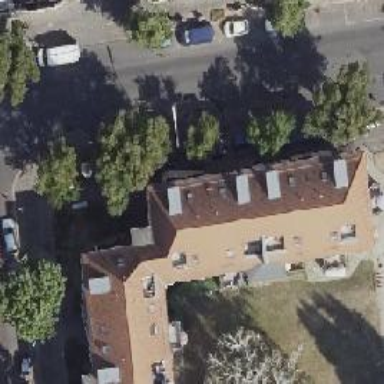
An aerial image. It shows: Broadleaved deciduous tree with parking obstacle nearby.